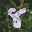
Label: 8